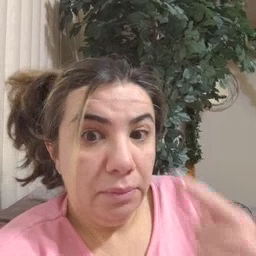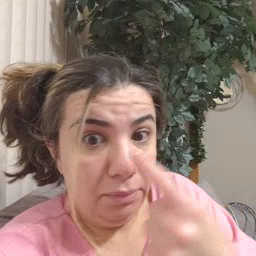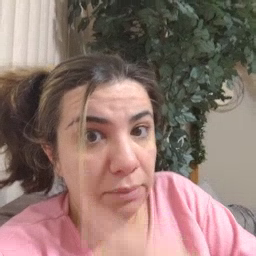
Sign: eye